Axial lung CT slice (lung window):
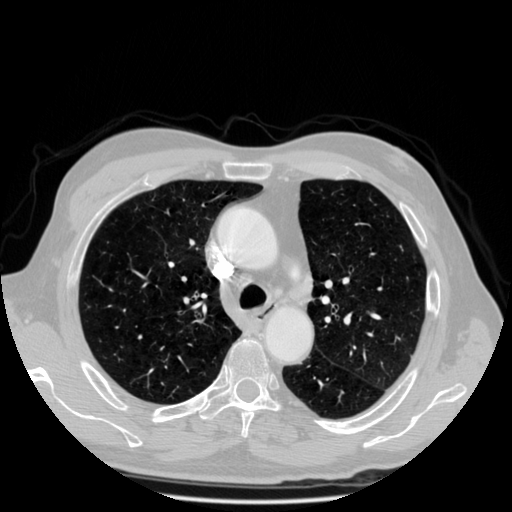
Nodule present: no